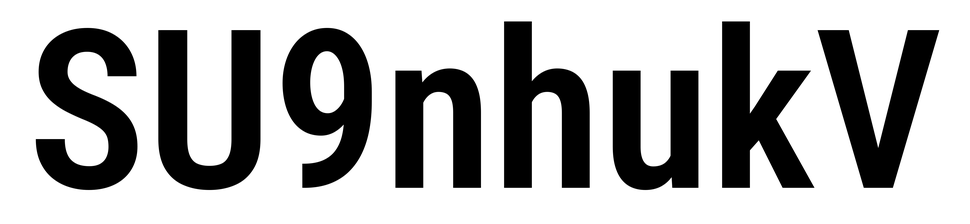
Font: Roboto_Condensed_SemiBold